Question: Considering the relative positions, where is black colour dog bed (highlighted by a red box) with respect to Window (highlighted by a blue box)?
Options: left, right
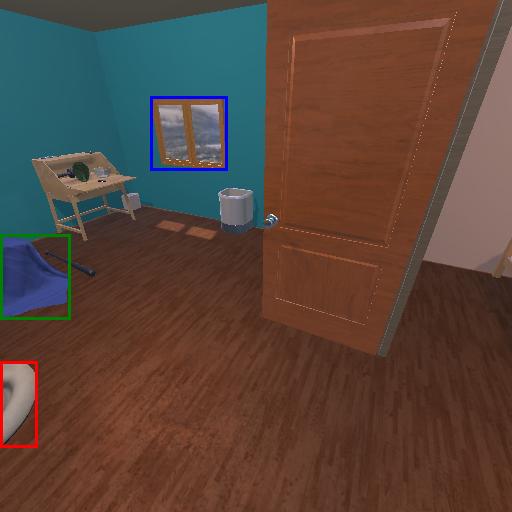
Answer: left